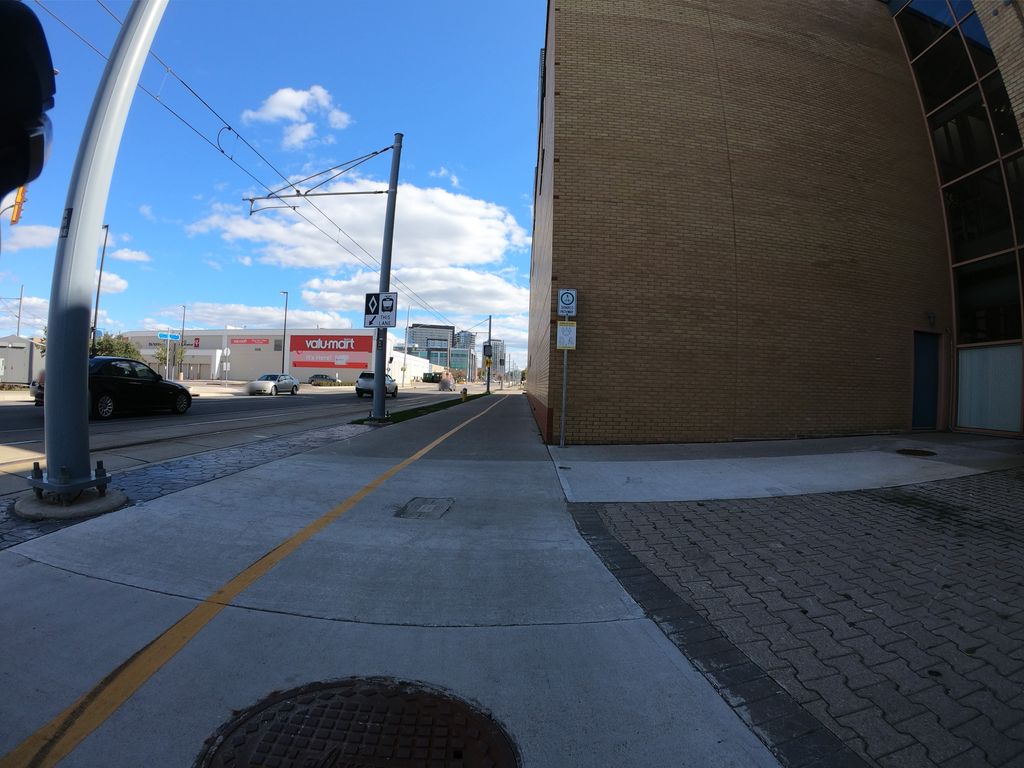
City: kitchener-waterloo